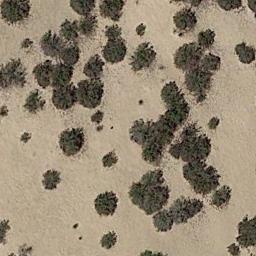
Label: chaparral